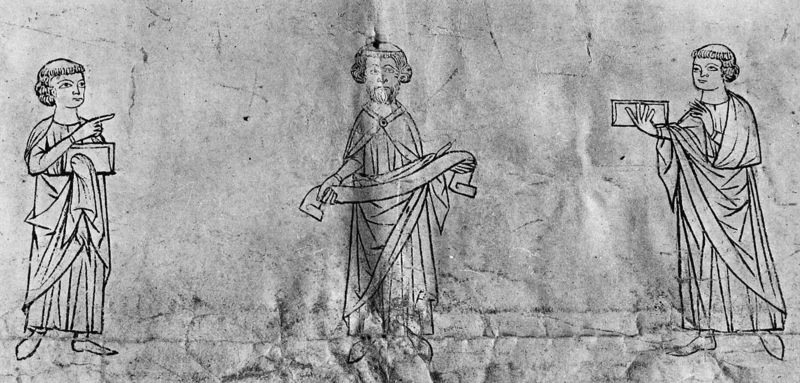
Titel: Kopie von den Urkunden des Konzils von Jaca
Institution: Catedral von Huesca
Schlagwörter: hand, mann, umhang, ausschnitt, finger, mund, männer, nase, schwarz, weiss, zeichnung, bart, augen, band, bibel, falten, kleidung, stehen, gelehrte, figur, gewand, haare, kutte, mantel, drei, augenbrauen, brosche, locke, füße, schrift, bücher, papier, schuhe, linien, figuren, gefaltet, zeigefinger, zeigen, spange, tusche, buch, kloster, schwarzweiß, herrscher, pergament, papierrolle, jesus, schreiben, mittelalter, priester, mönch, geistliche, mönche, schriftrolle, fresko, jünger, miniatur, prophet, tonsur, handzeichnung, maänner, weisen, schriftband, papyrus, zeigegestus, buchillustration, buchmalerei, möche, heilge, zerknickt, liniengewand